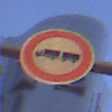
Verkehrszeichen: VerbotLastkraftwagenMitAnhaenger
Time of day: Night
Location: Outdoor (Urban)
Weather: PartlyCloudy
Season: NotSpecified
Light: Artificial